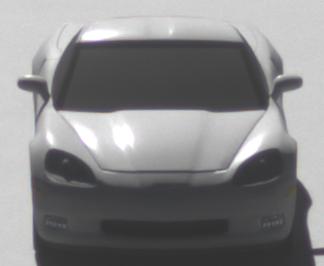
Make: Chevrolet
Model: Corvette Coupé
Detailed model: Corvette (C6) Coupé
Model produced from: 2005/02
Model produced until: 2008/03
Doors: 3
Color: white
Road condition: dry road
Daytime: morning or afternoon
Contrast: high contrast